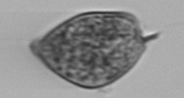
Label: Prorocentrum_micans